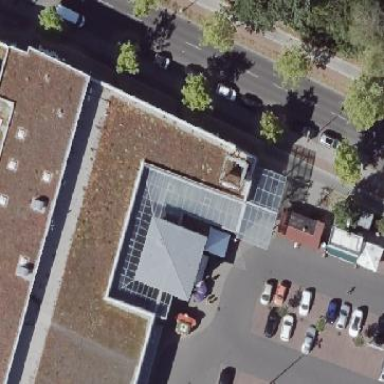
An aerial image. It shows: Part of building.